Field crop: maize
Growth stage: 2
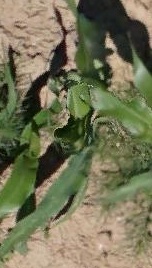
Species: maize